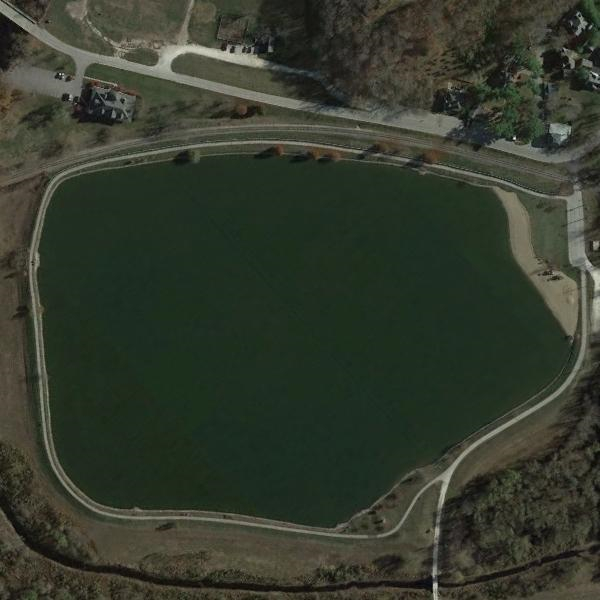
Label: Pond